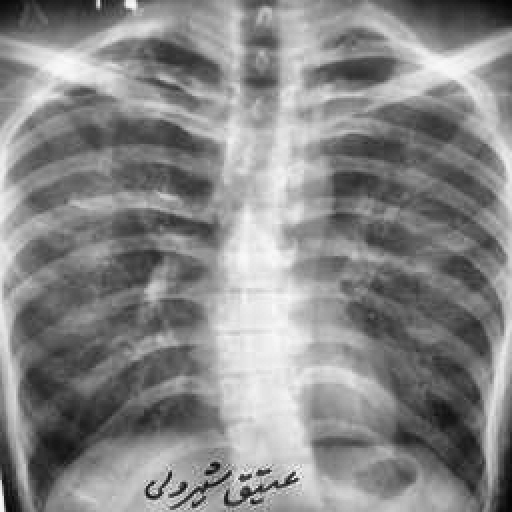
Finding: TUBERCULOSIS